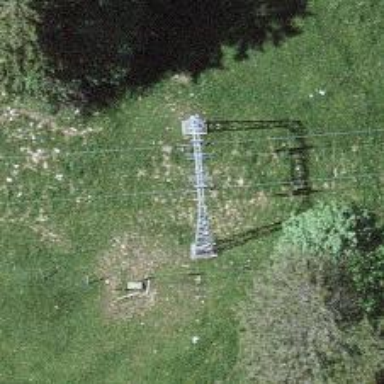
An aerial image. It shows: Pylon for aerialway.